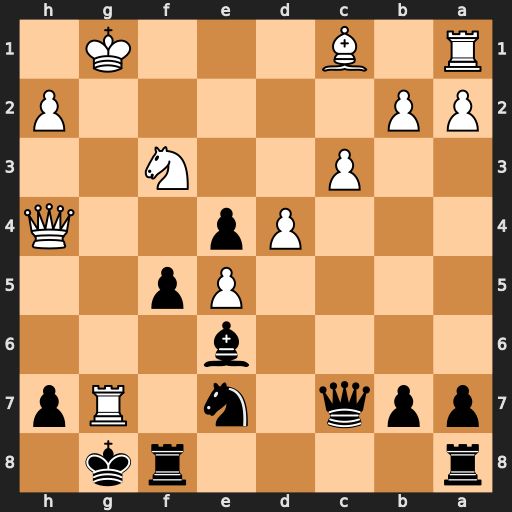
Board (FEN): r4rk1/ppq1n1Rp/4b3/4Pp2/3Pp2Q/2P2N2/PP5P/R1B3K1
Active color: b
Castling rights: -
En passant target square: -
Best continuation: Kxg7 Ng5 Bg8